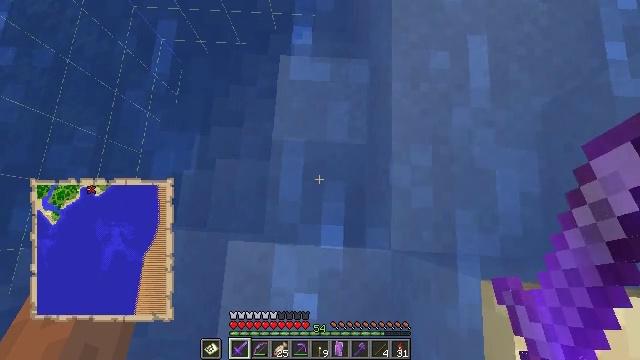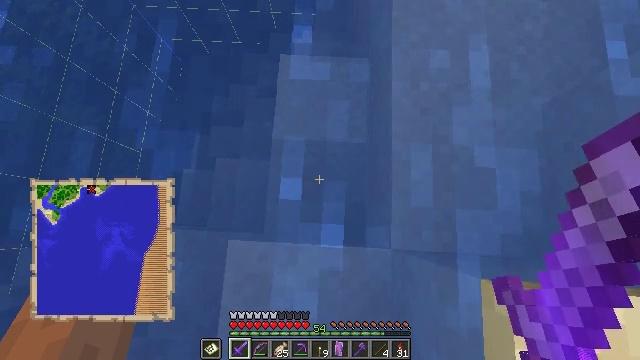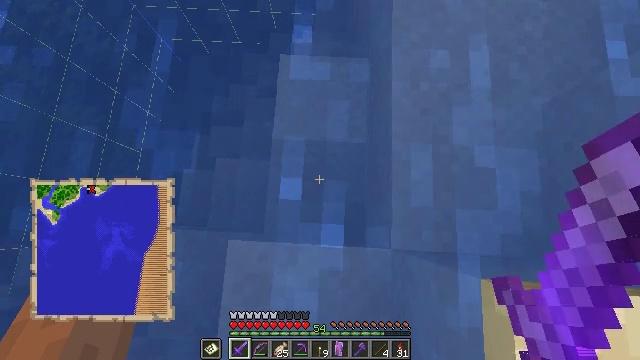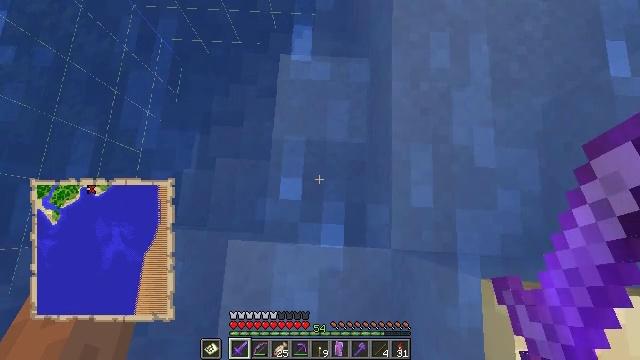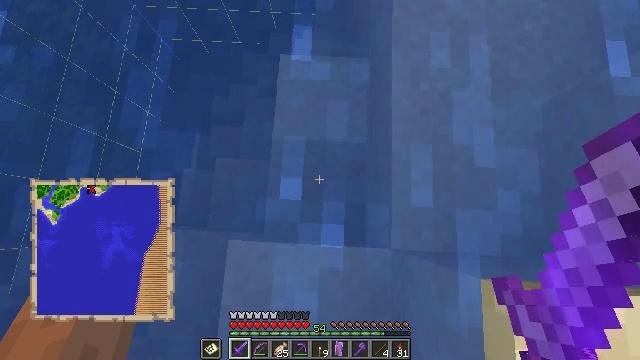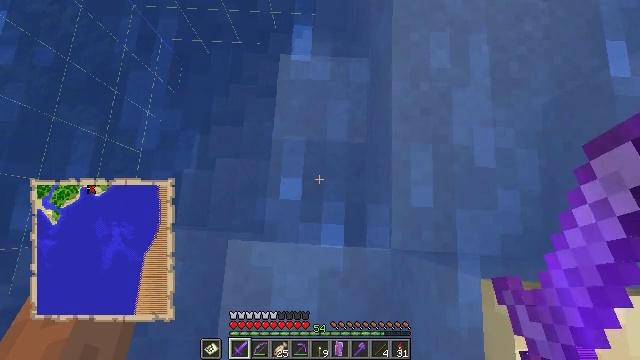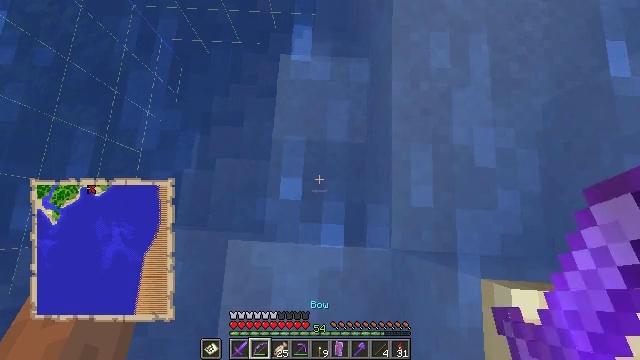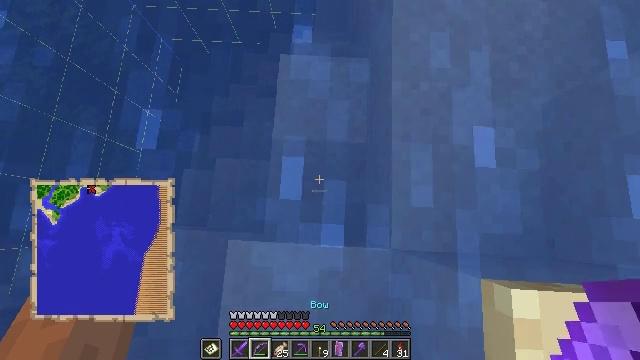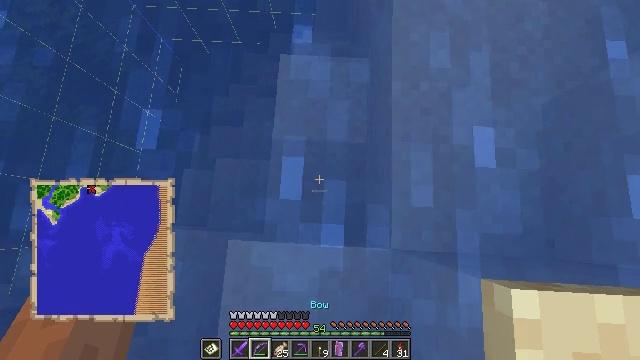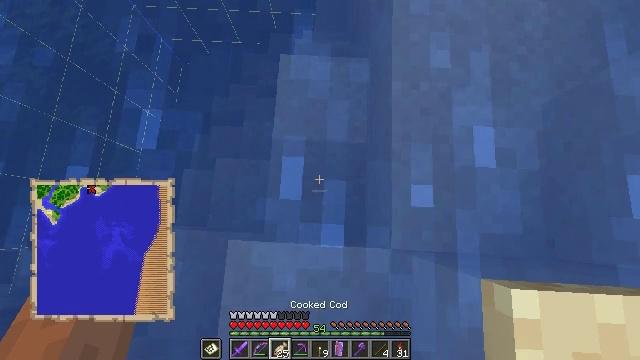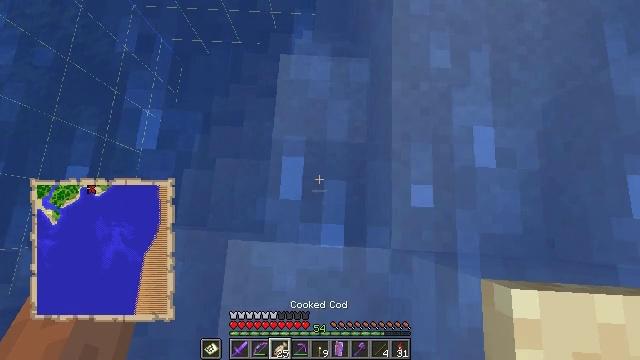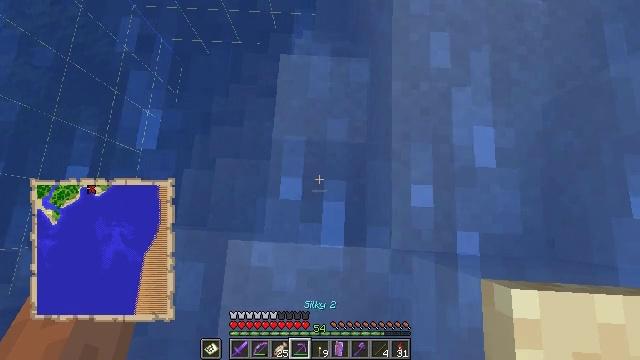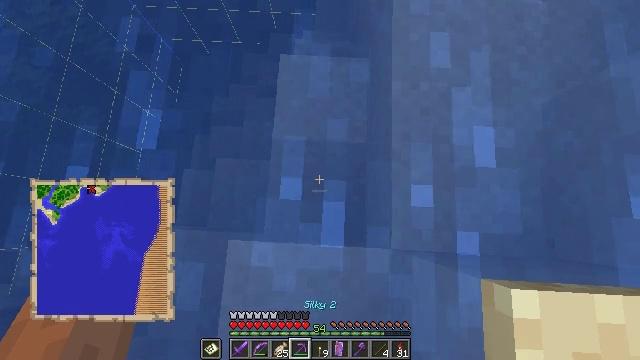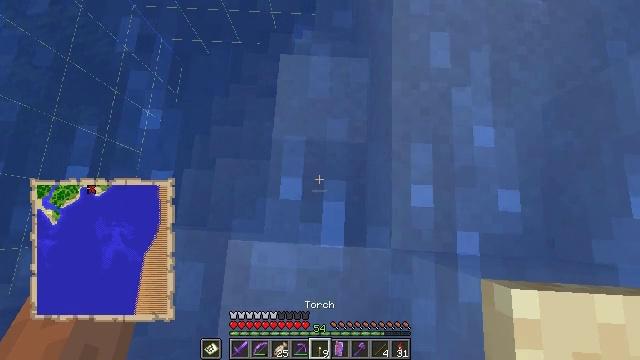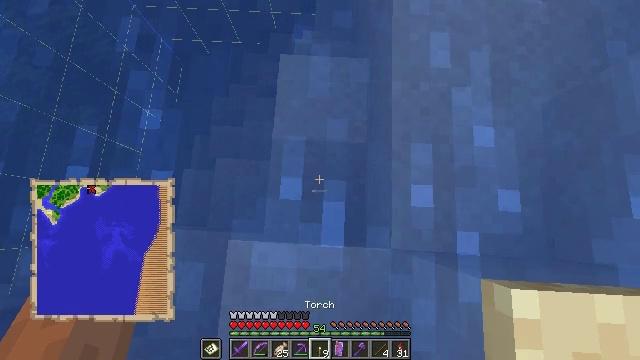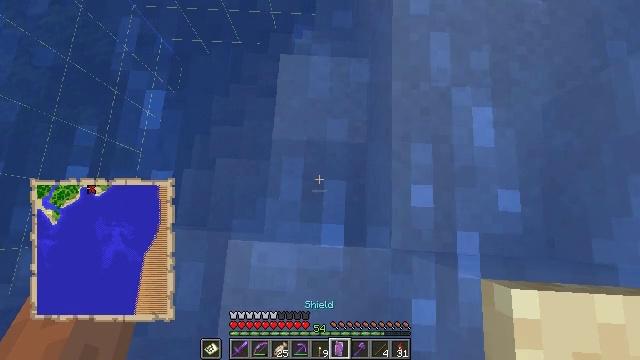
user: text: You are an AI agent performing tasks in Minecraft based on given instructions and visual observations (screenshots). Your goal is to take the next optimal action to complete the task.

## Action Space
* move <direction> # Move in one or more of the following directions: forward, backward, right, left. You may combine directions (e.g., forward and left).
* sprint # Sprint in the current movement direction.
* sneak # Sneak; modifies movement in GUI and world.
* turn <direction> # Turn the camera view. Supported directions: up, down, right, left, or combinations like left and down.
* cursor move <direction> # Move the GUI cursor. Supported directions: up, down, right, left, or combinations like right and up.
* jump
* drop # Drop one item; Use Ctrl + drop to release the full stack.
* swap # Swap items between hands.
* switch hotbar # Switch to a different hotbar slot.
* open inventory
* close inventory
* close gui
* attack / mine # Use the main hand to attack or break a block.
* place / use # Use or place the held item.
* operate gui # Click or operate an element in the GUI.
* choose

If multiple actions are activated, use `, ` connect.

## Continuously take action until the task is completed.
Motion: motion action
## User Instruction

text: Attack the ground to gather sand.
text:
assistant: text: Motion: no_op
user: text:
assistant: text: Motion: no_op
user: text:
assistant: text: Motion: no_op
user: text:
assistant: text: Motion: no_op
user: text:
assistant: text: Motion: no_op
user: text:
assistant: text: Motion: no_op
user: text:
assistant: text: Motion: no_op
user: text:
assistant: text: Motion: no_op
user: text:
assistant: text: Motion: no_op
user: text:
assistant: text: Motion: no_op
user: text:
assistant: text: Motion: no_op
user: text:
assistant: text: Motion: no_op
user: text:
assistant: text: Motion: no_op
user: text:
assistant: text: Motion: no_op
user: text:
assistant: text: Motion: no_op
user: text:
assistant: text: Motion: no_op
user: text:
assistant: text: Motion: no_op
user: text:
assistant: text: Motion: no_op
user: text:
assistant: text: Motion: no_op
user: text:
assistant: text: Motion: no_op
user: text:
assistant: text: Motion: no_op
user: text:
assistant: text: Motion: no_op
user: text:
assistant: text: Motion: no_op
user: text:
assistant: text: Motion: no_op
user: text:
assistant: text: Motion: no_op
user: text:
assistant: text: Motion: no_op
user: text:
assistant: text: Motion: no_op
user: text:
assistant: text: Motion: no_op
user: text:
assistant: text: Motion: no_op
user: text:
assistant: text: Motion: no_op